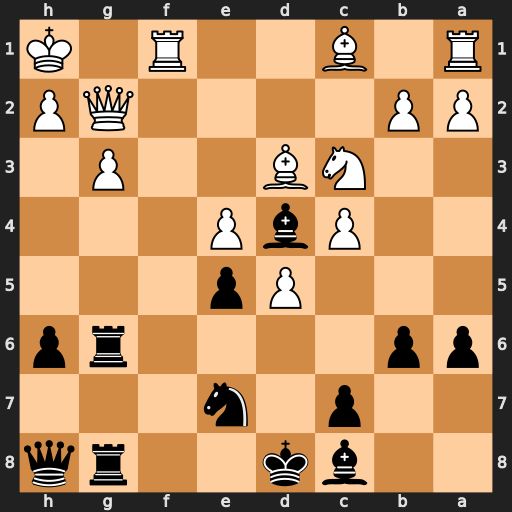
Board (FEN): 2bk2rq/2p1n3/pp4rp/3Pp3/2PbP3/2NB2P1/PP4QP/R1B2R1K
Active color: b
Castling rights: -
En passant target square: -
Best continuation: h5 Ne2 h4